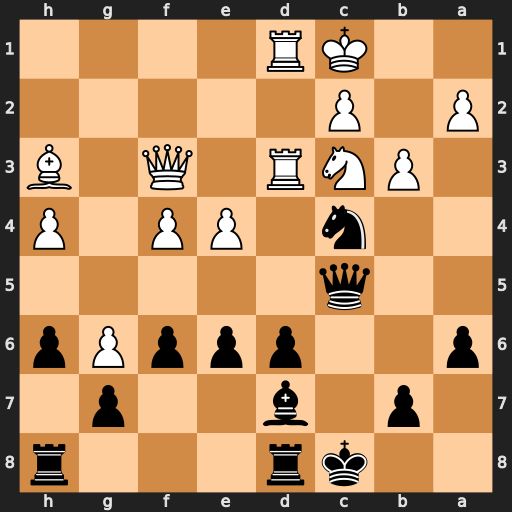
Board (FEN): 2kr3r/1p1b2p1/p2pppPp/2q5/2n1PP1P/1PNR1Q1B/P1P5/2KR4
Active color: b
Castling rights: -
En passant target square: -
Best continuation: Qa3+ Kb1 Qb2#